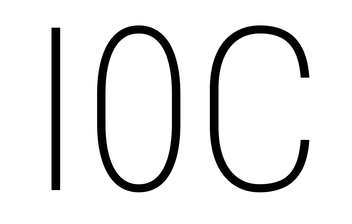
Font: Roboto_Condensed_ExtraLight